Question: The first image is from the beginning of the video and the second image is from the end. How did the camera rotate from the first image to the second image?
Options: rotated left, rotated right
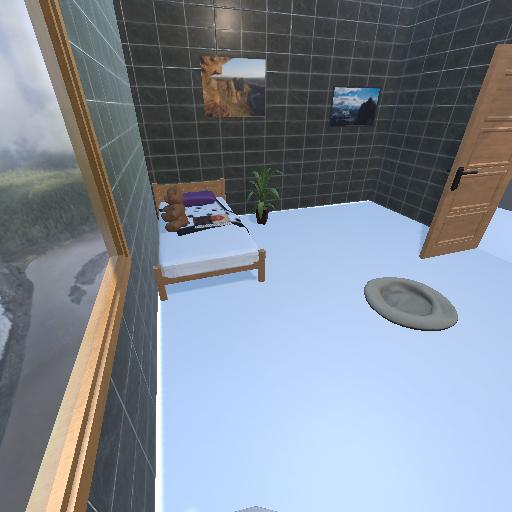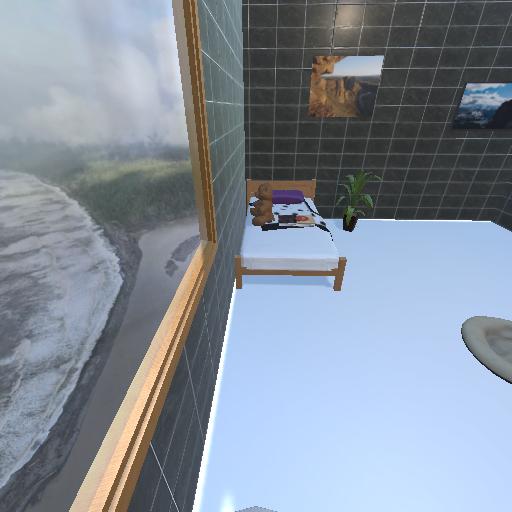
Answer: rotated left